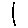
Label: line